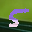
Label: 5